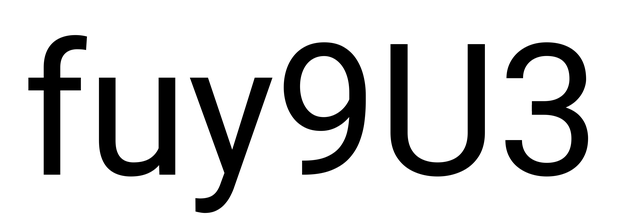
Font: Roboto_Regular